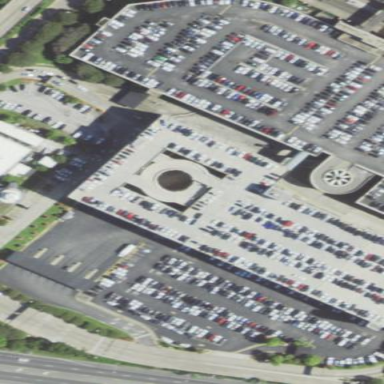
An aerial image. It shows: Multi-storey parking facility.